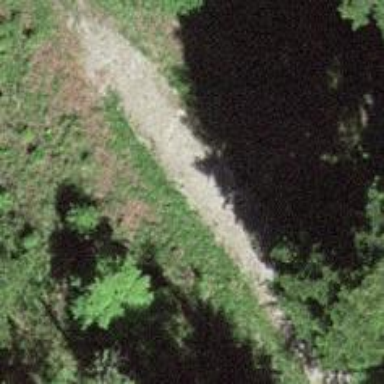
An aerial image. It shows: Gravel track with grade 4 quality.